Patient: sex M, age 21
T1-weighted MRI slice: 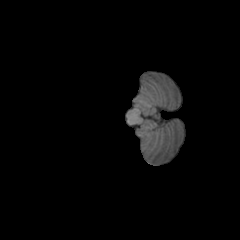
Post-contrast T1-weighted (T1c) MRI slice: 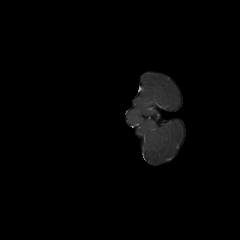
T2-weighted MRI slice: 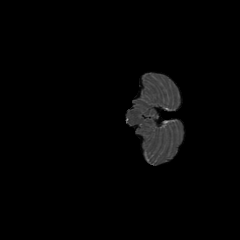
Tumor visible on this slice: no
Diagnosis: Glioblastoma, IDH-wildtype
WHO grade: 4